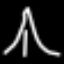
Label: The Eiffel Tower